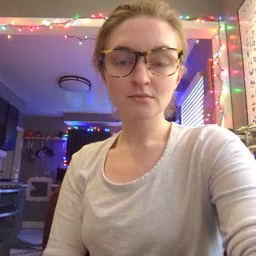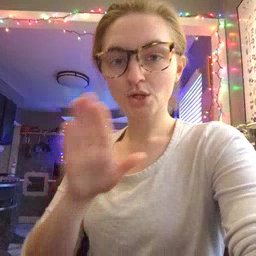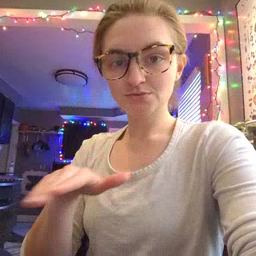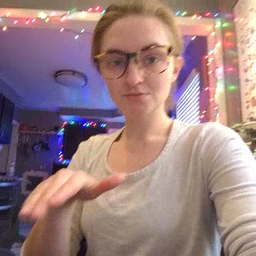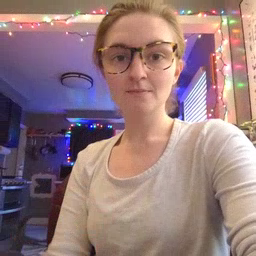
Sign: child